Field crop: maize
Growth stage: 2
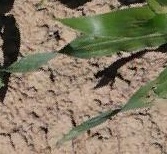
Species: maize